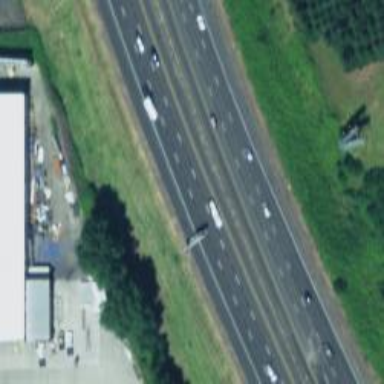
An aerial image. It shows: Asphalt motorway.